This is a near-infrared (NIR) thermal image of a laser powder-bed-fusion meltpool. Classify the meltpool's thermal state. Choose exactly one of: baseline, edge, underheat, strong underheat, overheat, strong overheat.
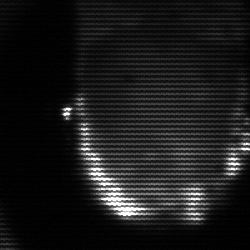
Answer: baseline